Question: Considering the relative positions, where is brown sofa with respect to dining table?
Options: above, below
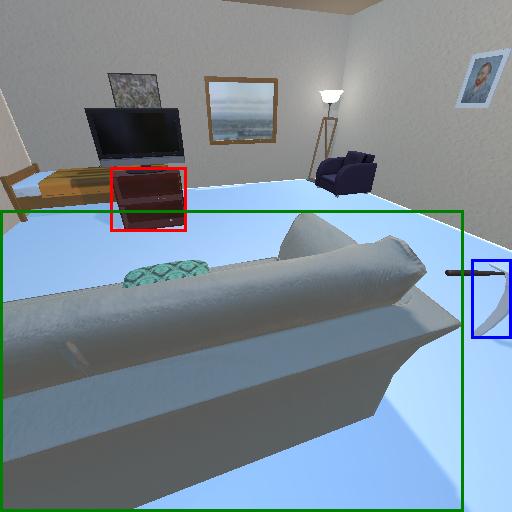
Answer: above